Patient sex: M
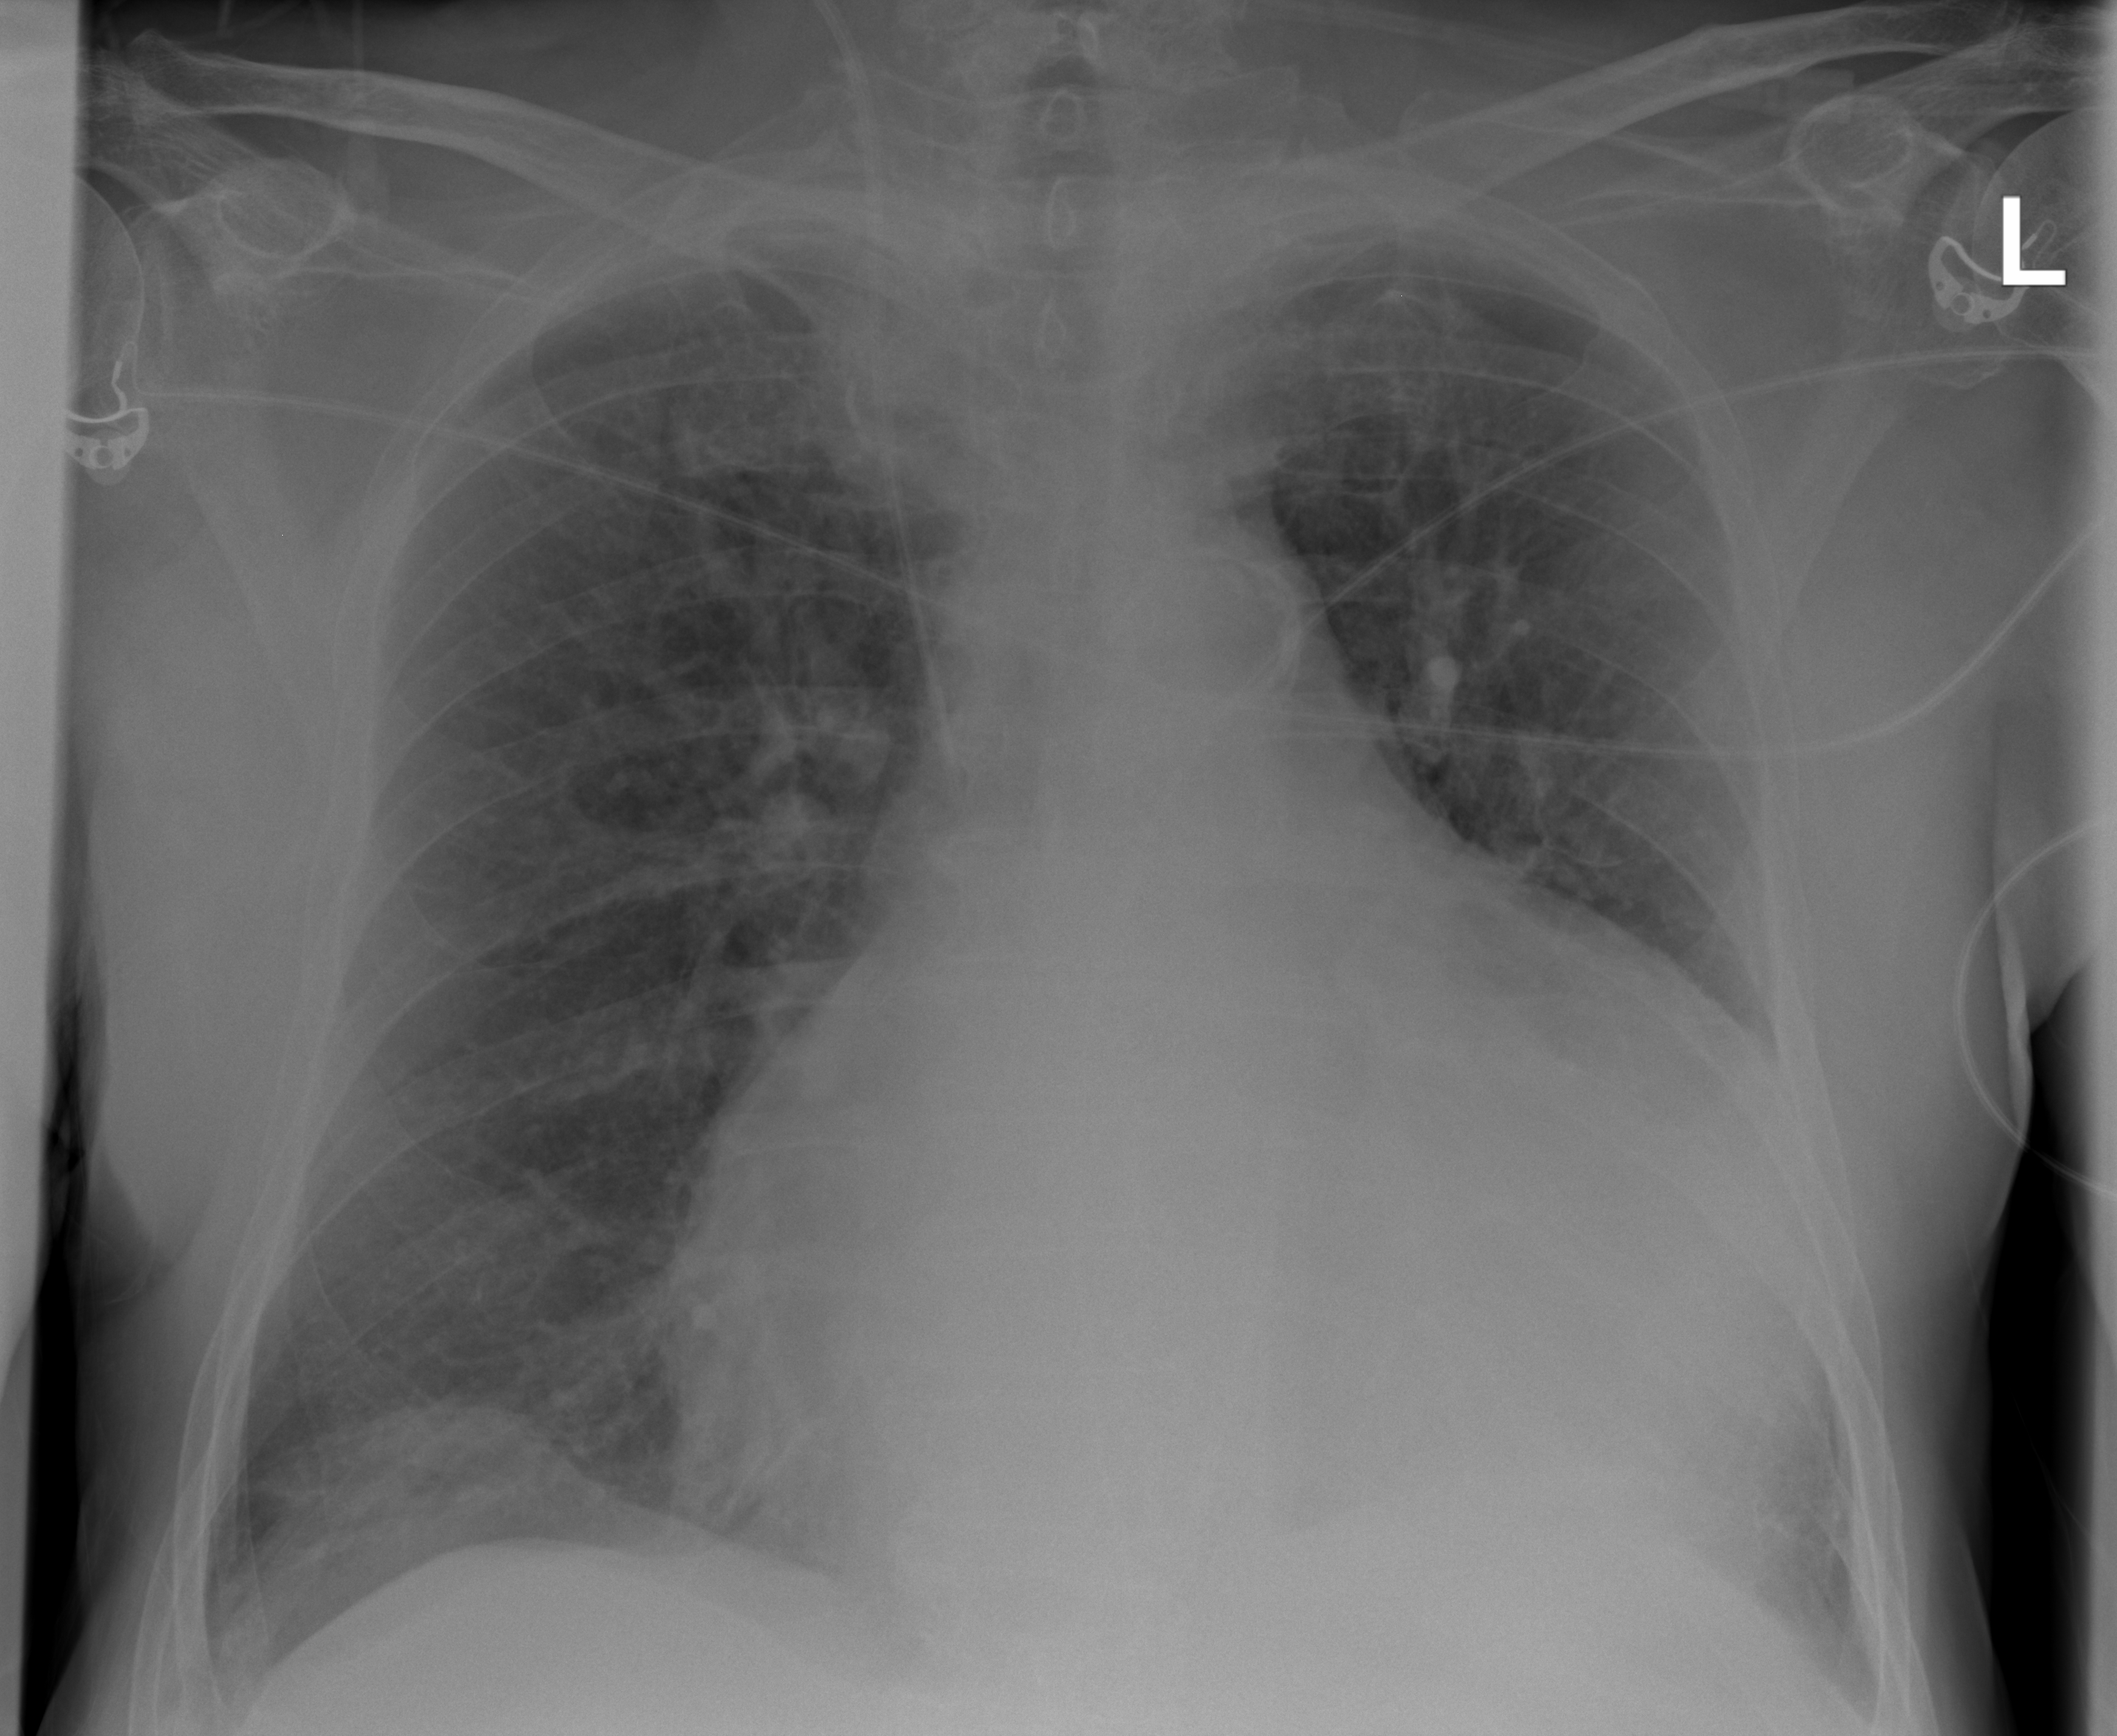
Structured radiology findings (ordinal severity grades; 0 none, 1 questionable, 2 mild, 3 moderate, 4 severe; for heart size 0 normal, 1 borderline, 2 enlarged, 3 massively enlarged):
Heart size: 0
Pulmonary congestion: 2
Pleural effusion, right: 0
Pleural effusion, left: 0
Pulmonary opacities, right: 0
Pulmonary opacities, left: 0
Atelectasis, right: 2
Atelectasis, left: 0